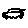
Label: car